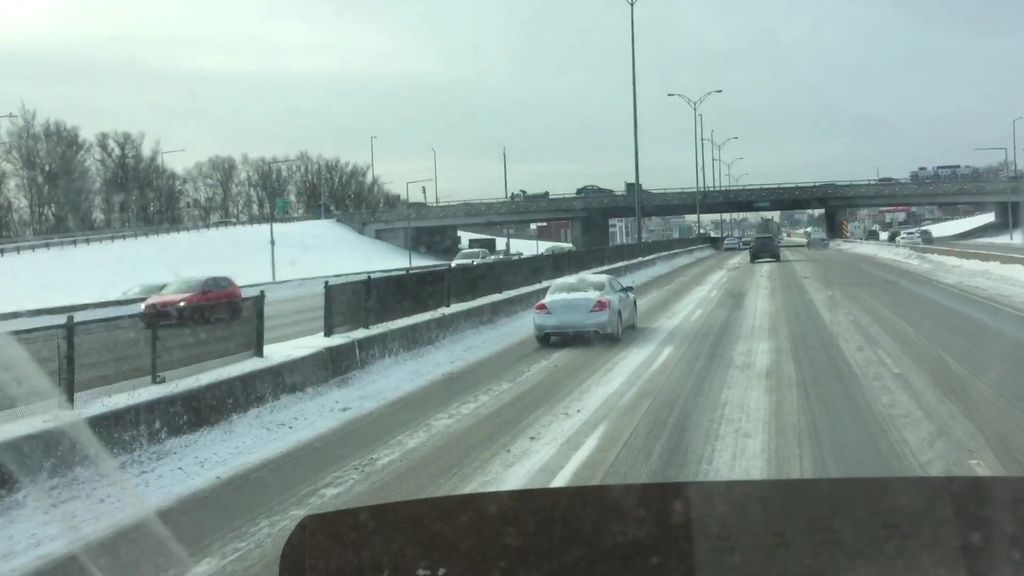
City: montreal